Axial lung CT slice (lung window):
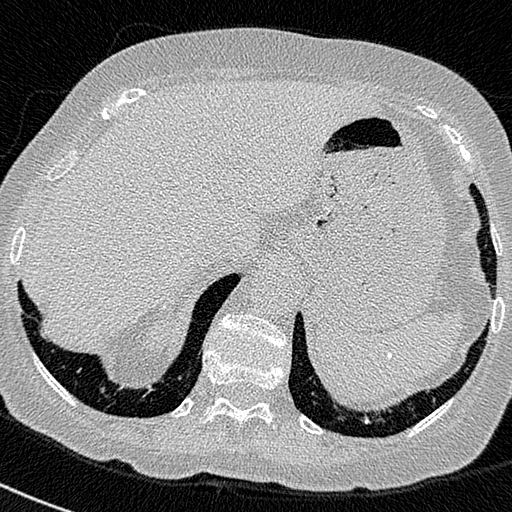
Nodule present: no